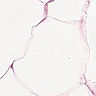
Metastatic tissue present: no